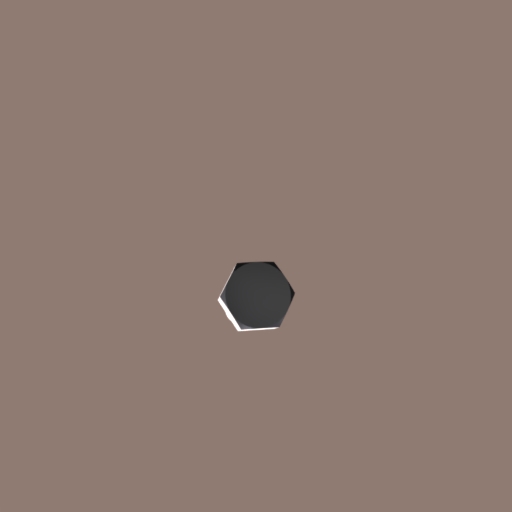
Label: bolt